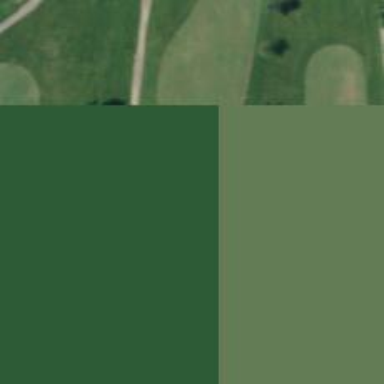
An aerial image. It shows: Golf hole.